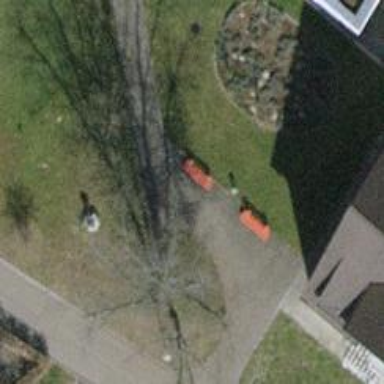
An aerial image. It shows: Red bench.